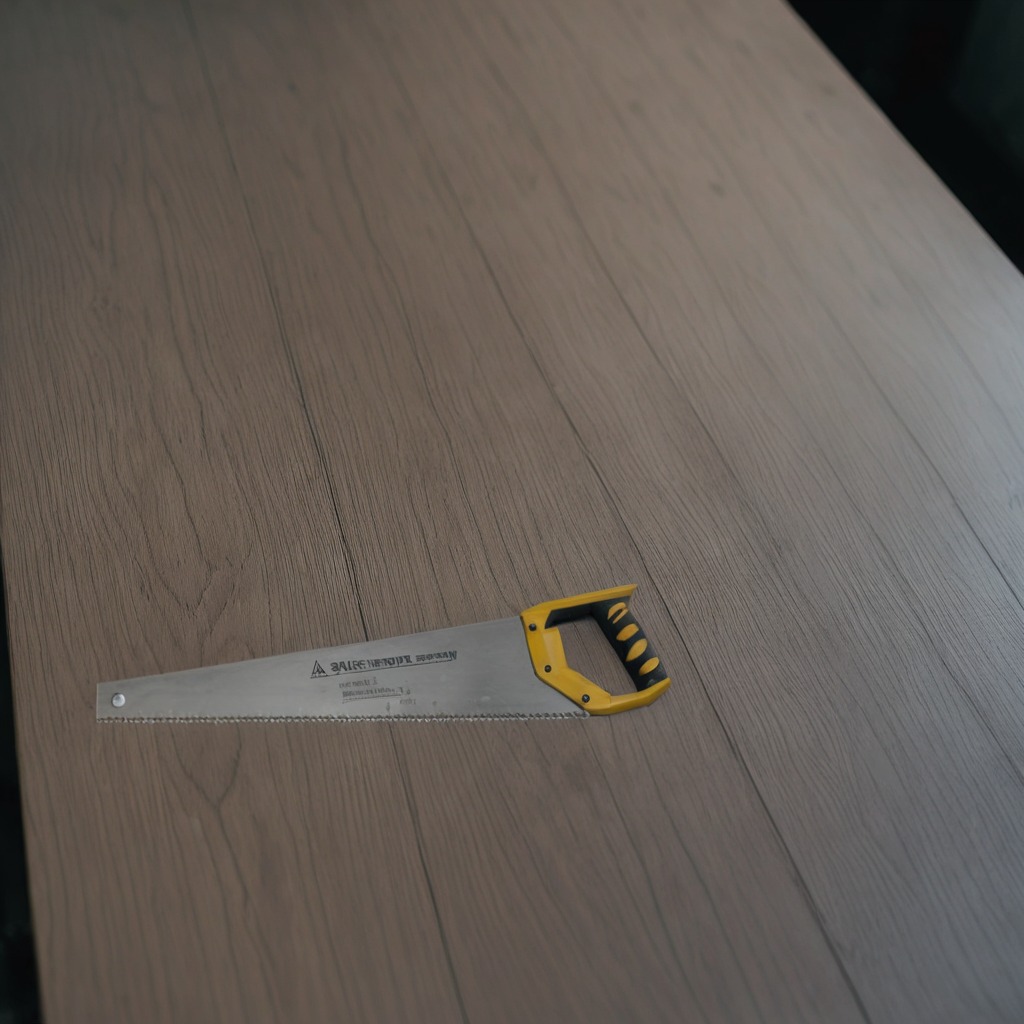
A metal saw lies on a table in a garage at twilight.